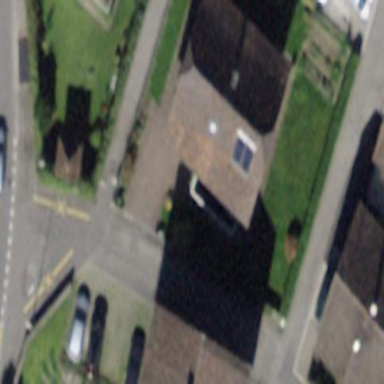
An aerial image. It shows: Half-hipped roof house.